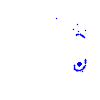
Particle: electron